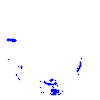
Particle: proton